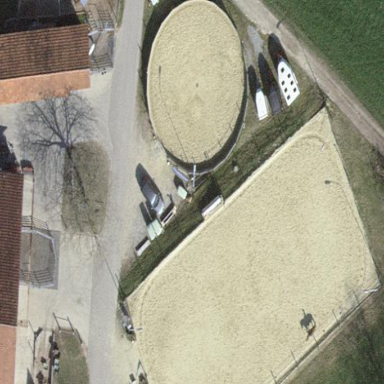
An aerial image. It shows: Equestrian pitch for leisure land sports.